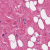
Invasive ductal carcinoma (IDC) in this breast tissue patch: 0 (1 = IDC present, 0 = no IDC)